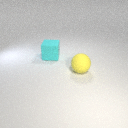
large cyan rubber cube behind large yellow rubber sphere